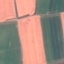
Land use / land cover: AnnualCrop